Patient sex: M
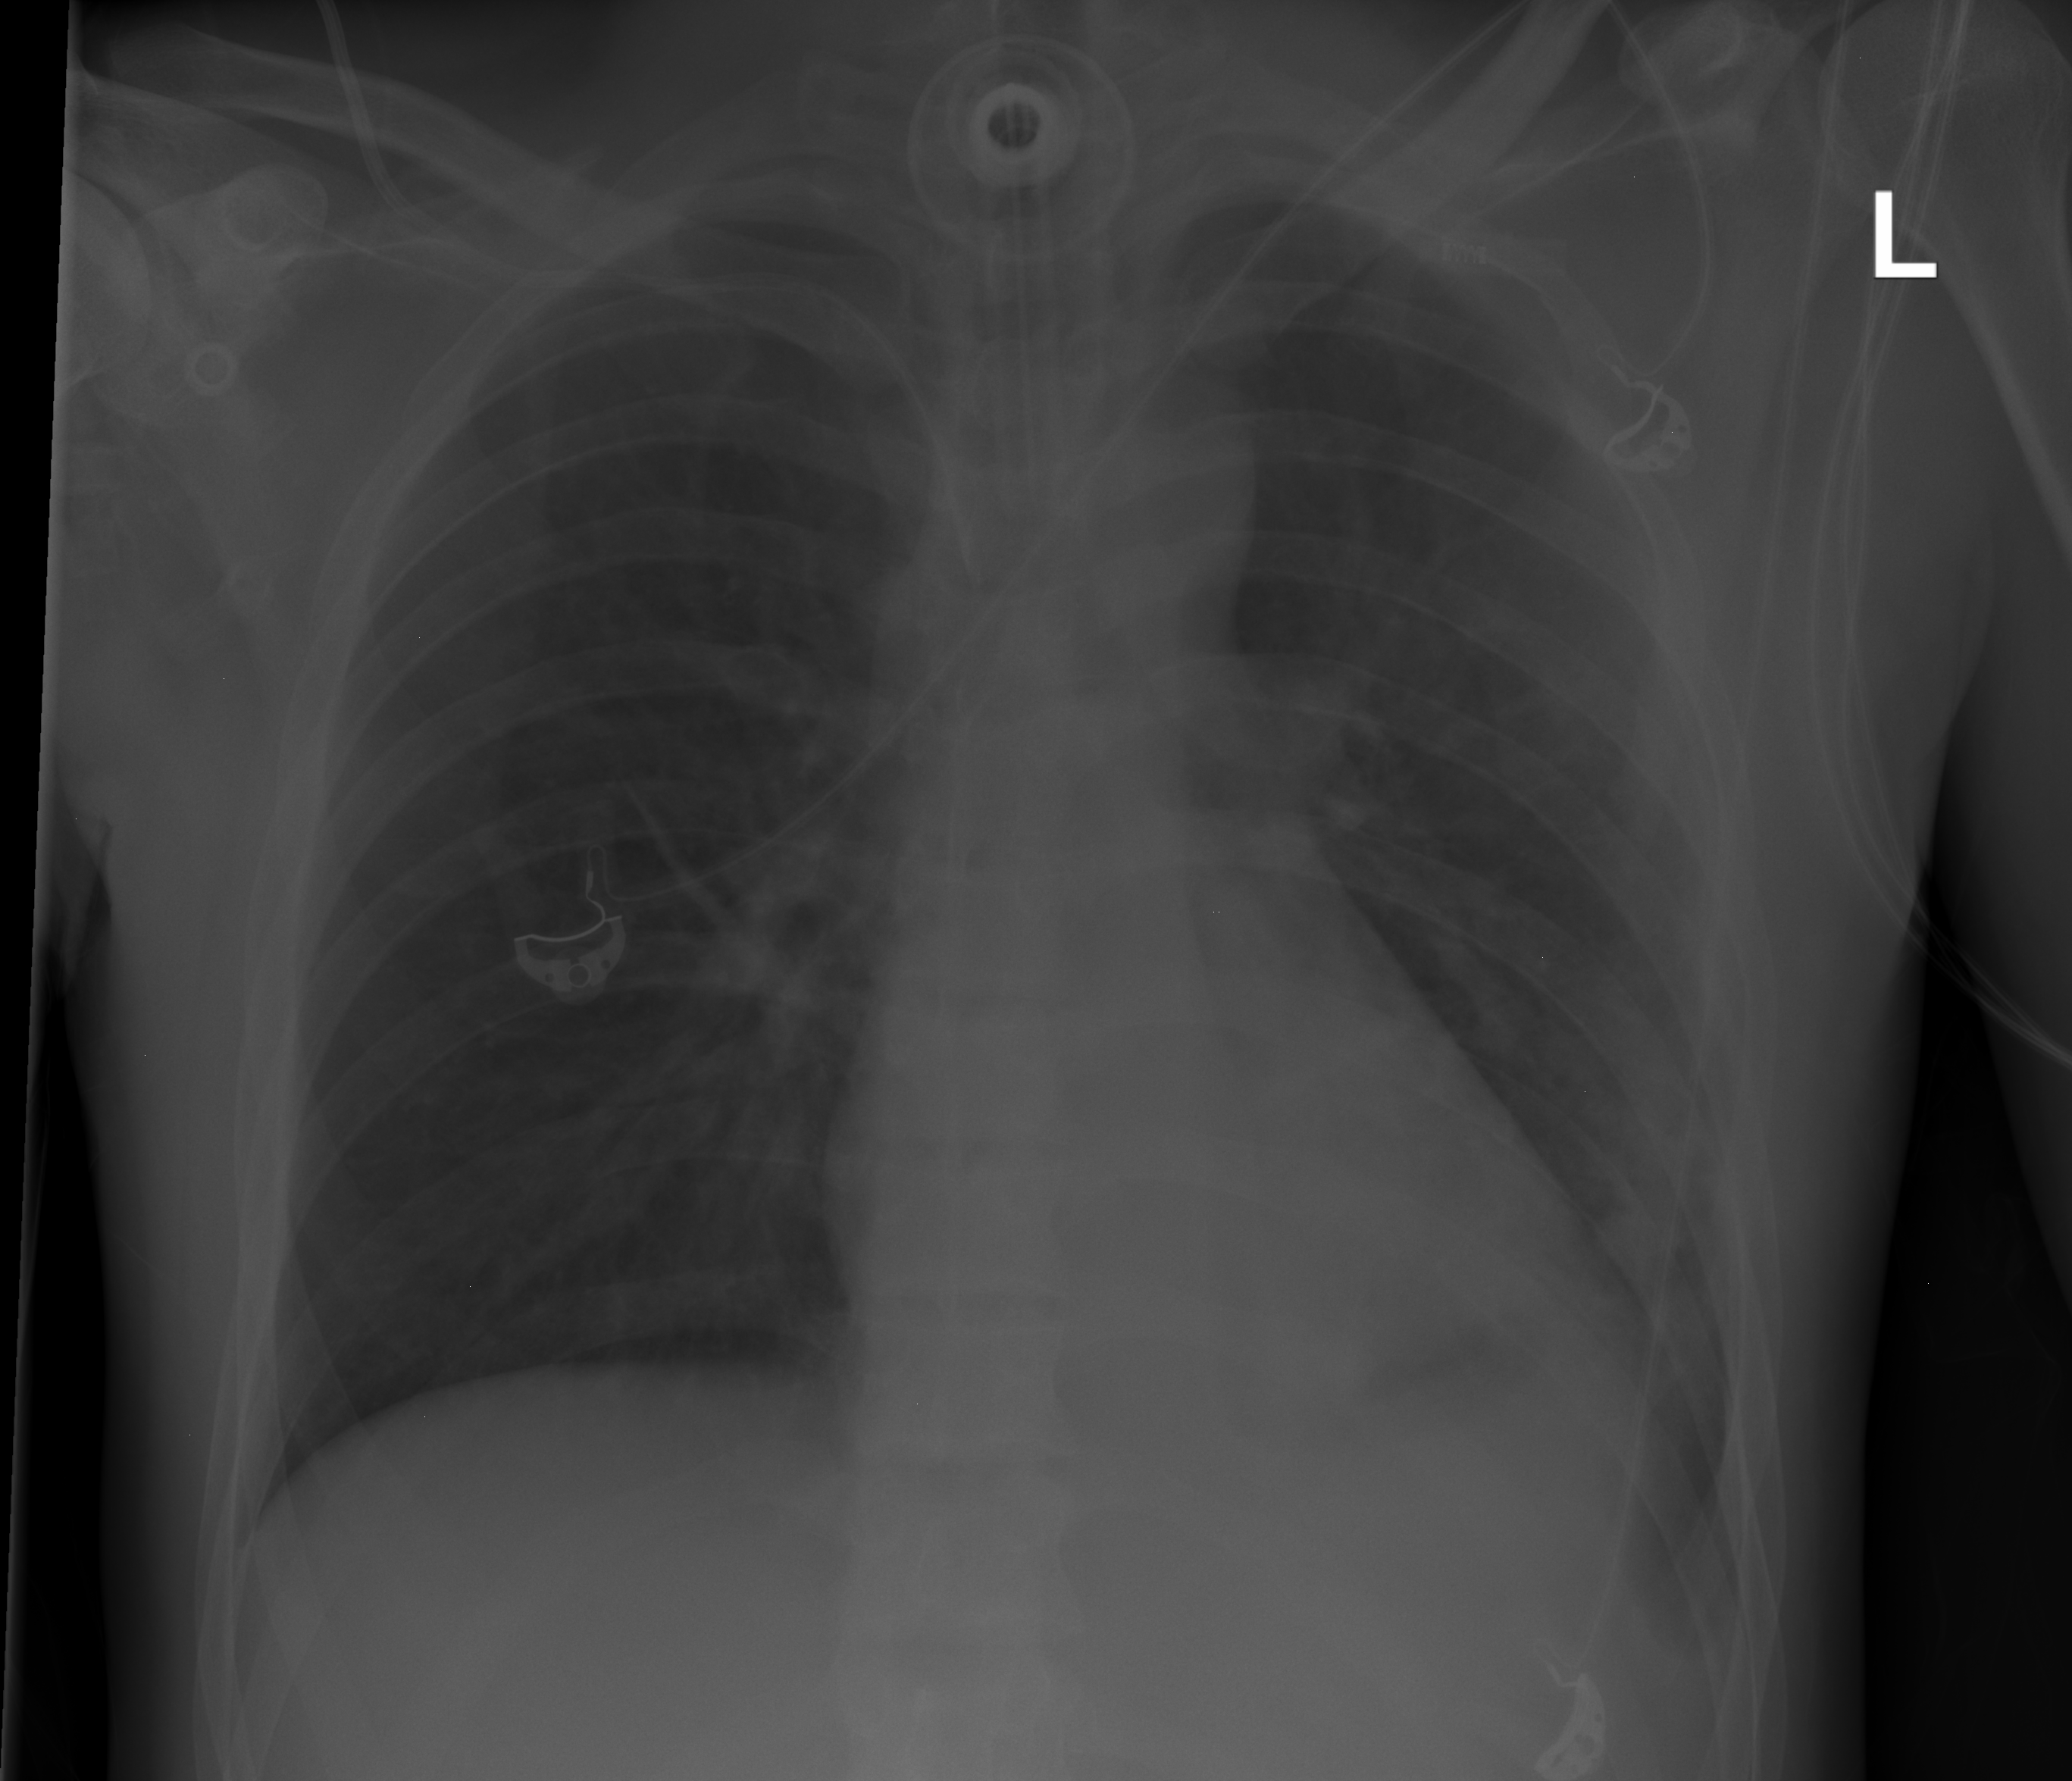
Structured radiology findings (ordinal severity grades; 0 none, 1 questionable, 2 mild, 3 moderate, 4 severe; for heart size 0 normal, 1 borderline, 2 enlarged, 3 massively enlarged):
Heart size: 0
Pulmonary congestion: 0
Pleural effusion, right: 0
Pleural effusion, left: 2
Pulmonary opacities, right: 0
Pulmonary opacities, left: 2
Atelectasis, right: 0
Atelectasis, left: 0